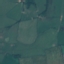
Label: Pasture